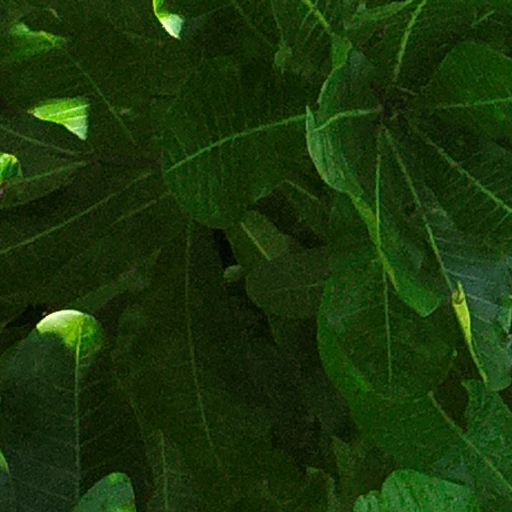
Species: Anacardium excelsum
GBIF accepted scientific name: Anacardium excelsum
Crown area (m\u00b2): 123.892